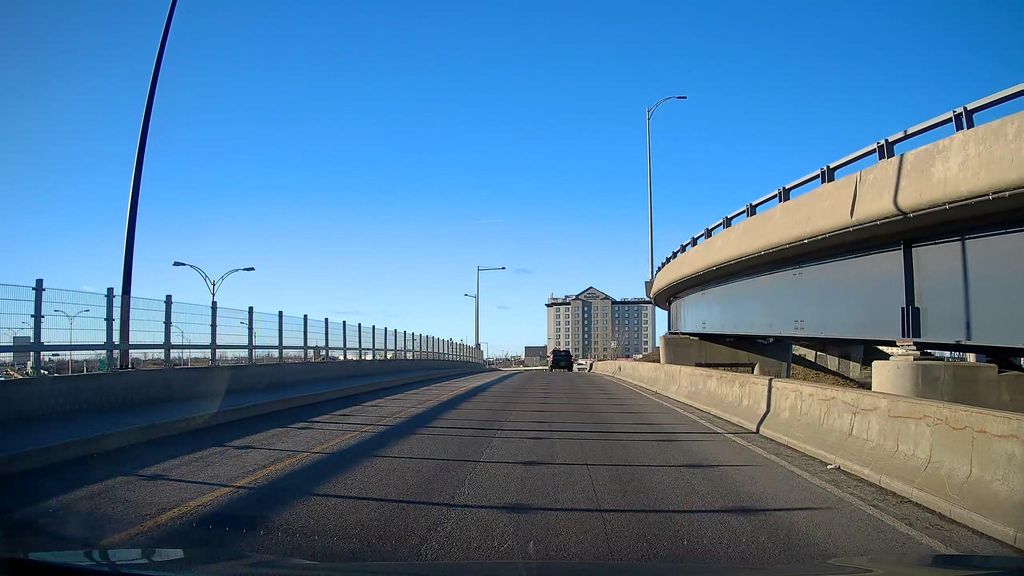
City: montreal